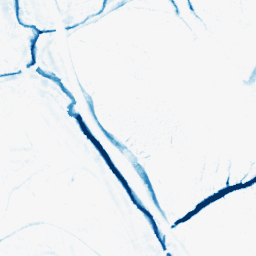
Category: morphological
Decomposition family: morphological_ellipse
Decomposition parameters: operation: closing
width: 10
height: 10
Upsampling method: edge_directed
Upsampling parameters: scale: 2
Upsampling scale: 2